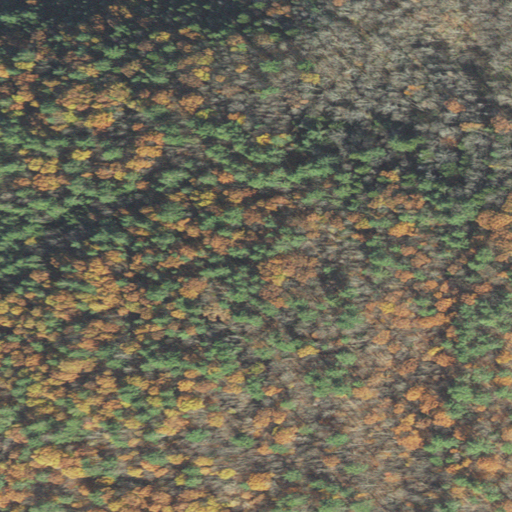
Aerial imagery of mountain in New Hampshire named Skinner Hill containing evergreen forest, deciduous forest, and mixed forest